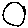
Label: circle